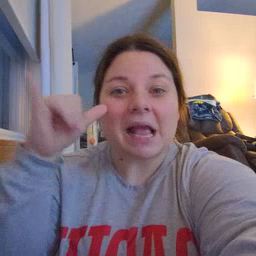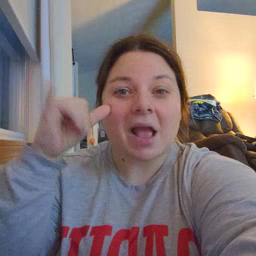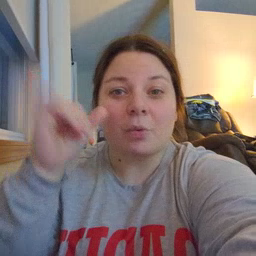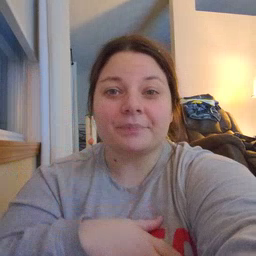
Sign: cow